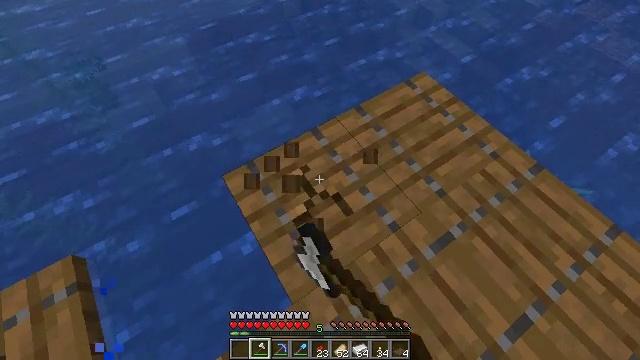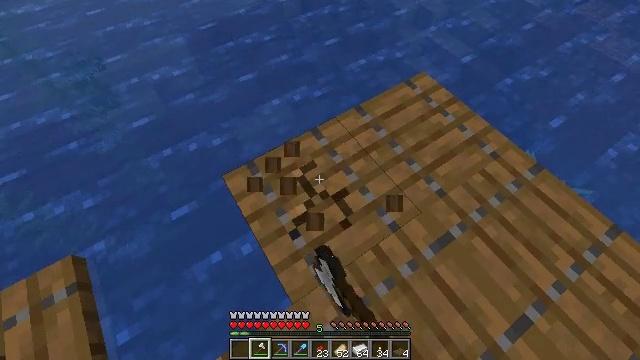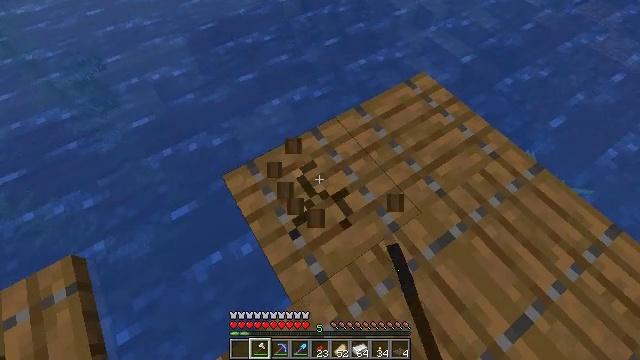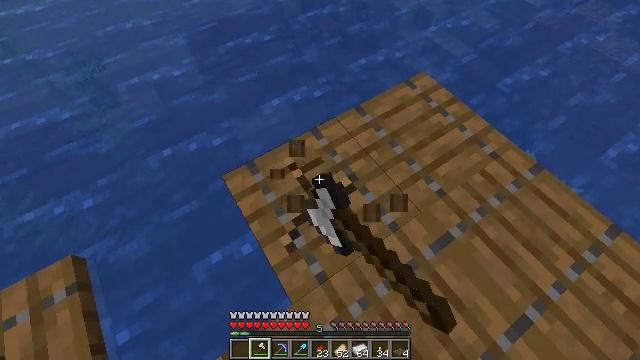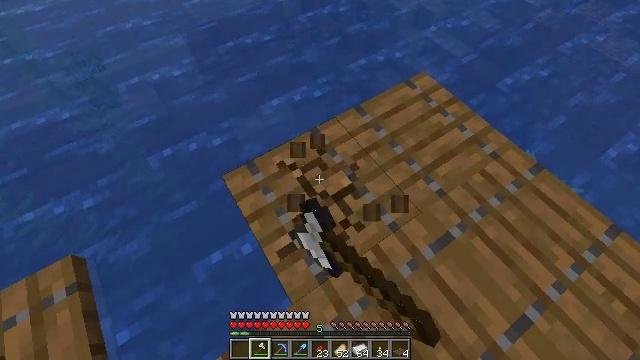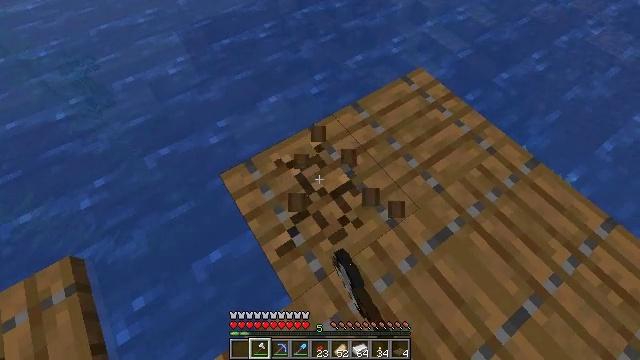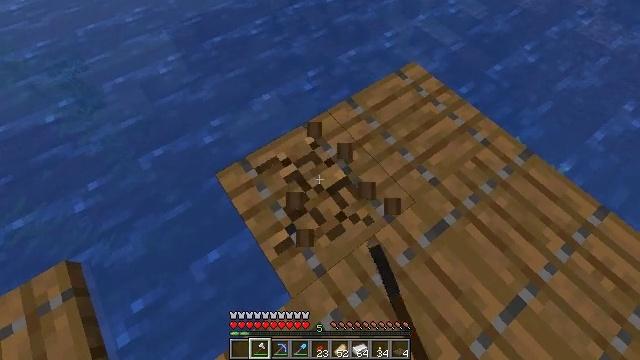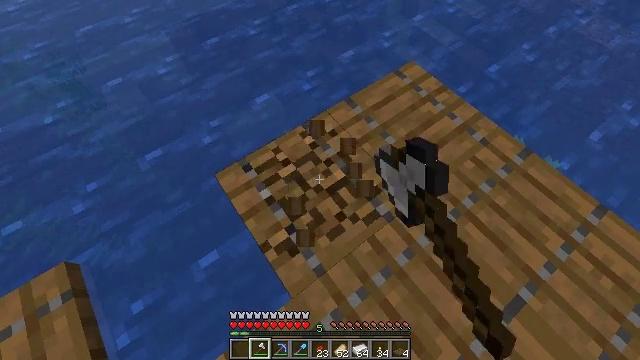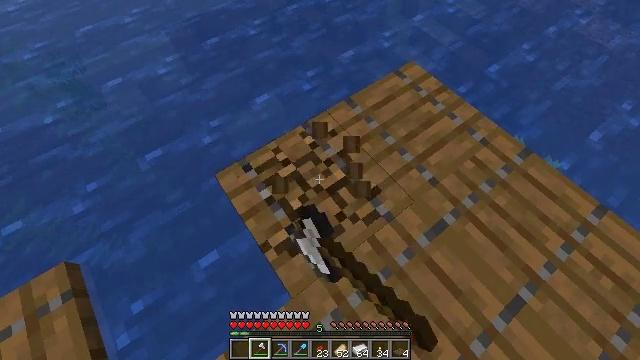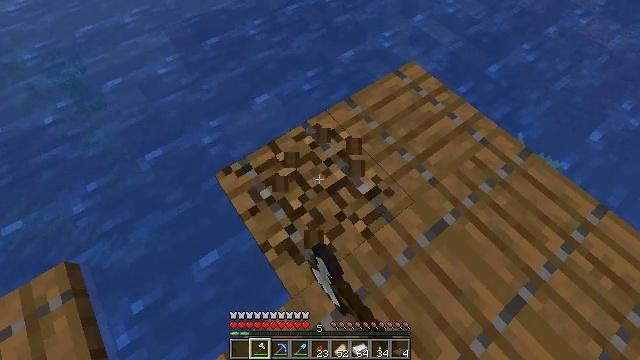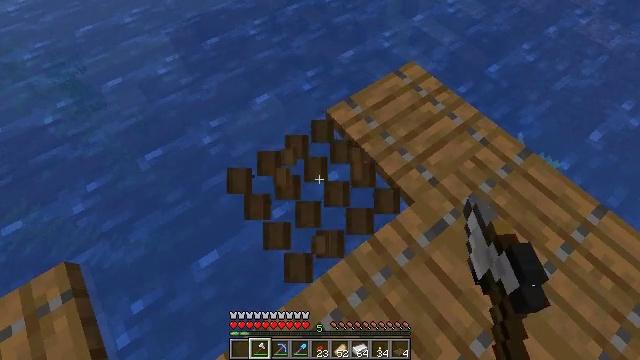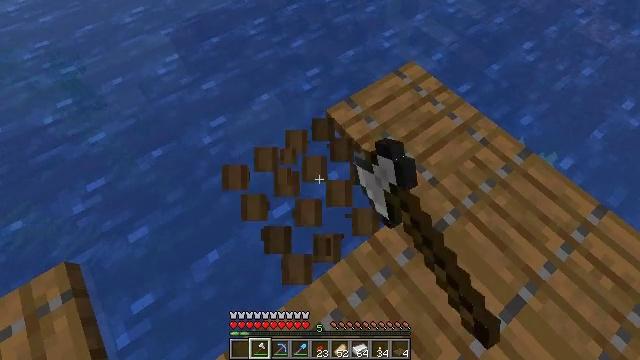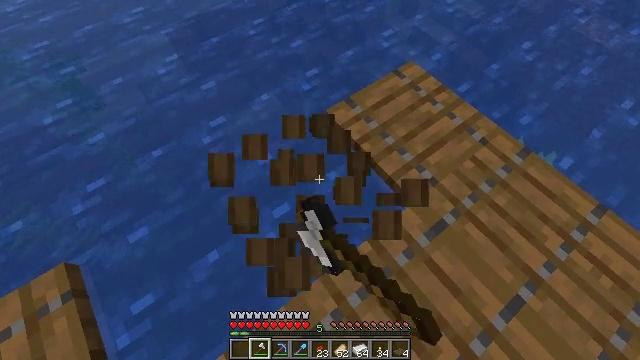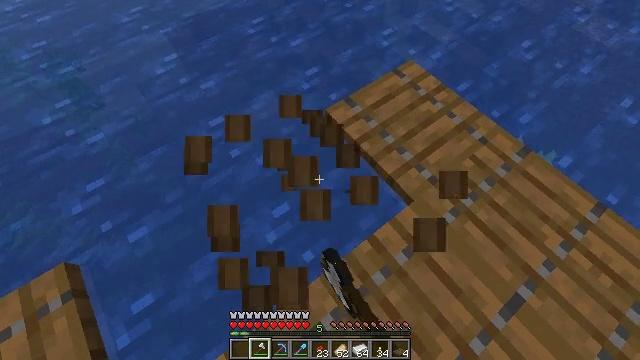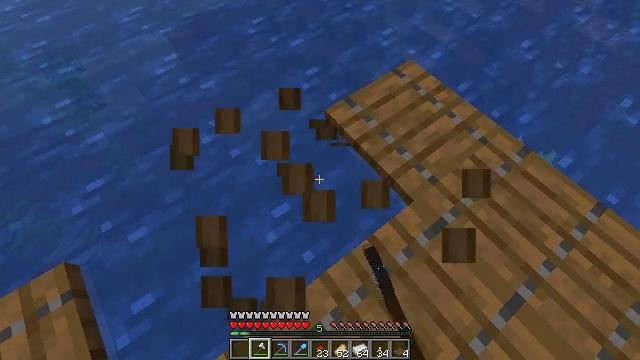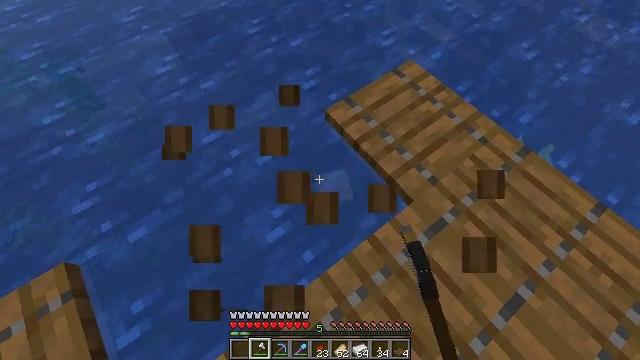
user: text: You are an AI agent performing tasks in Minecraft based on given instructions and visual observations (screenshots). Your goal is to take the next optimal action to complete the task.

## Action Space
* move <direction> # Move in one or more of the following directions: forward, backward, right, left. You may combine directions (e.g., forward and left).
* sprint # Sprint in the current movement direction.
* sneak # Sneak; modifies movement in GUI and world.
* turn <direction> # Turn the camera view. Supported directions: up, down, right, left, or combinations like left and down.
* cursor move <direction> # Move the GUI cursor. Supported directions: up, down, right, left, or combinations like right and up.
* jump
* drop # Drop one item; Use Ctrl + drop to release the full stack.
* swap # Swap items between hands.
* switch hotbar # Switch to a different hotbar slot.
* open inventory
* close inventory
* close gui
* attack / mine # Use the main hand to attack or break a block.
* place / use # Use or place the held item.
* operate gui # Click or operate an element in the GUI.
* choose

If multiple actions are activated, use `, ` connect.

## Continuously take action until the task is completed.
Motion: motion action
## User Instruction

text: Break the spruce trapdoor from a structure.
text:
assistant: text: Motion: attack / mine
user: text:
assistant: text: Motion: attack / mine
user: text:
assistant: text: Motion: attack / mine
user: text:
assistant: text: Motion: attack / mine
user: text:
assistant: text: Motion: attack / mine
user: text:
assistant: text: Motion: turn right, attack / mine
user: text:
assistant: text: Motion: attack / mine
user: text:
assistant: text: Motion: attack / mine
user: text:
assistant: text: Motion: attack / mine
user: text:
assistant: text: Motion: attack / mine
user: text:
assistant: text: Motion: attack / mine
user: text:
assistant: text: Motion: attack / mine
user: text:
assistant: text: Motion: attack / mine
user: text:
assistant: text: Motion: attack / mine
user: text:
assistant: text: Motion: attack / mine
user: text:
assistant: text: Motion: turn right, attack / mine
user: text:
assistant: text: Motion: turn right, attack / mine
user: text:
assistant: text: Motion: move forward, turn right, attack / mine
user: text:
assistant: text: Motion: move forward, turn right and up, attack / mine
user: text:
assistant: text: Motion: attack / mine
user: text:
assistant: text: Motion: attack / mine
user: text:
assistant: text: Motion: attack / mine
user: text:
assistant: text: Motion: attack / mine
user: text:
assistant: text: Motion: turn right, attack / mine
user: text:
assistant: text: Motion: turn right, attack / mine
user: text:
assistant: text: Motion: attack / mine
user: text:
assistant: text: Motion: attack / mine
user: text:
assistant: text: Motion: attack / mine
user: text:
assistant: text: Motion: attack / mine
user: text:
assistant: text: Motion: attack / mine